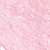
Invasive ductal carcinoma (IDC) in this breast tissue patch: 0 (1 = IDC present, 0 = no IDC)